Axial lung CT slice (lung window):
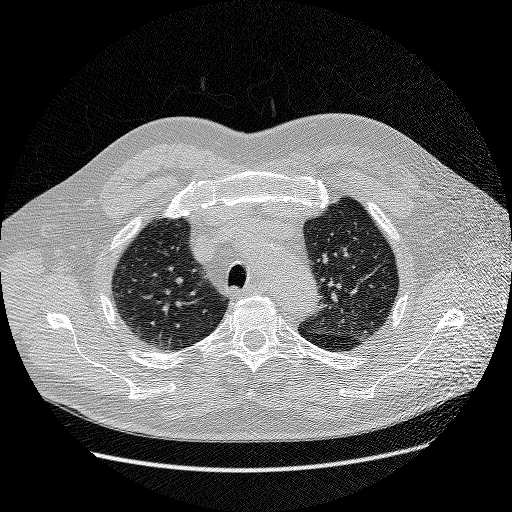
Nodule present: no